Chest X-ray:
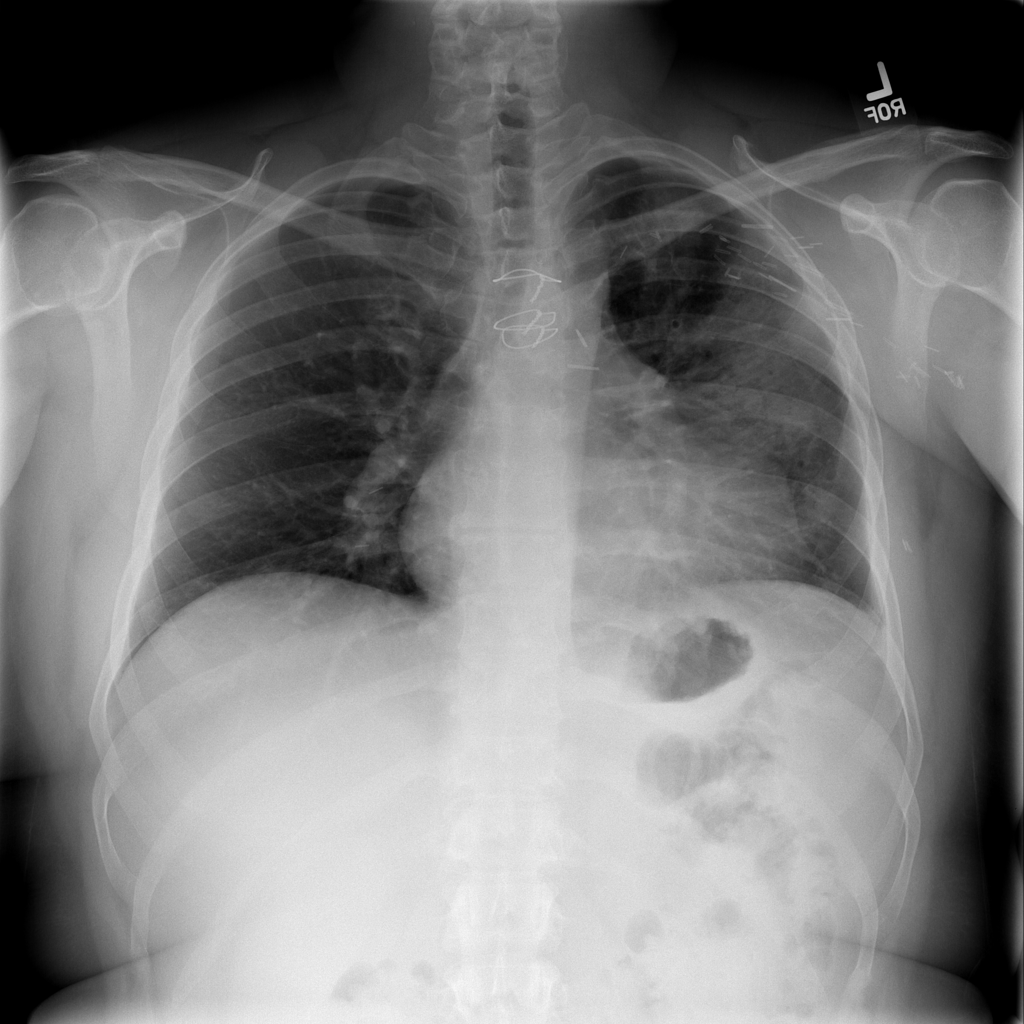
Findings: Consolidation, Effusion
No abnormal finding: no